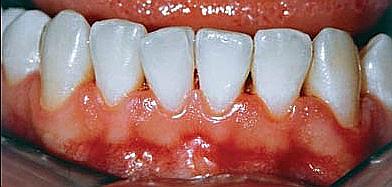
Condition: Gingivitis